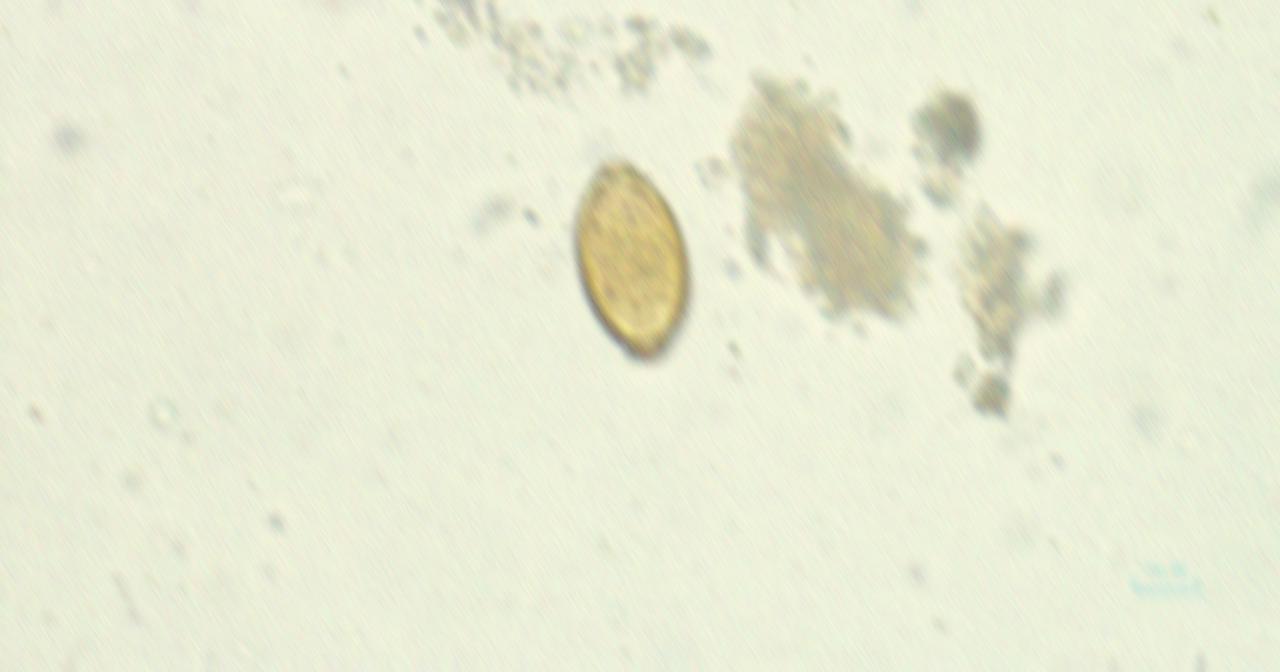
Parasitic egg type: Trichuris trichiura